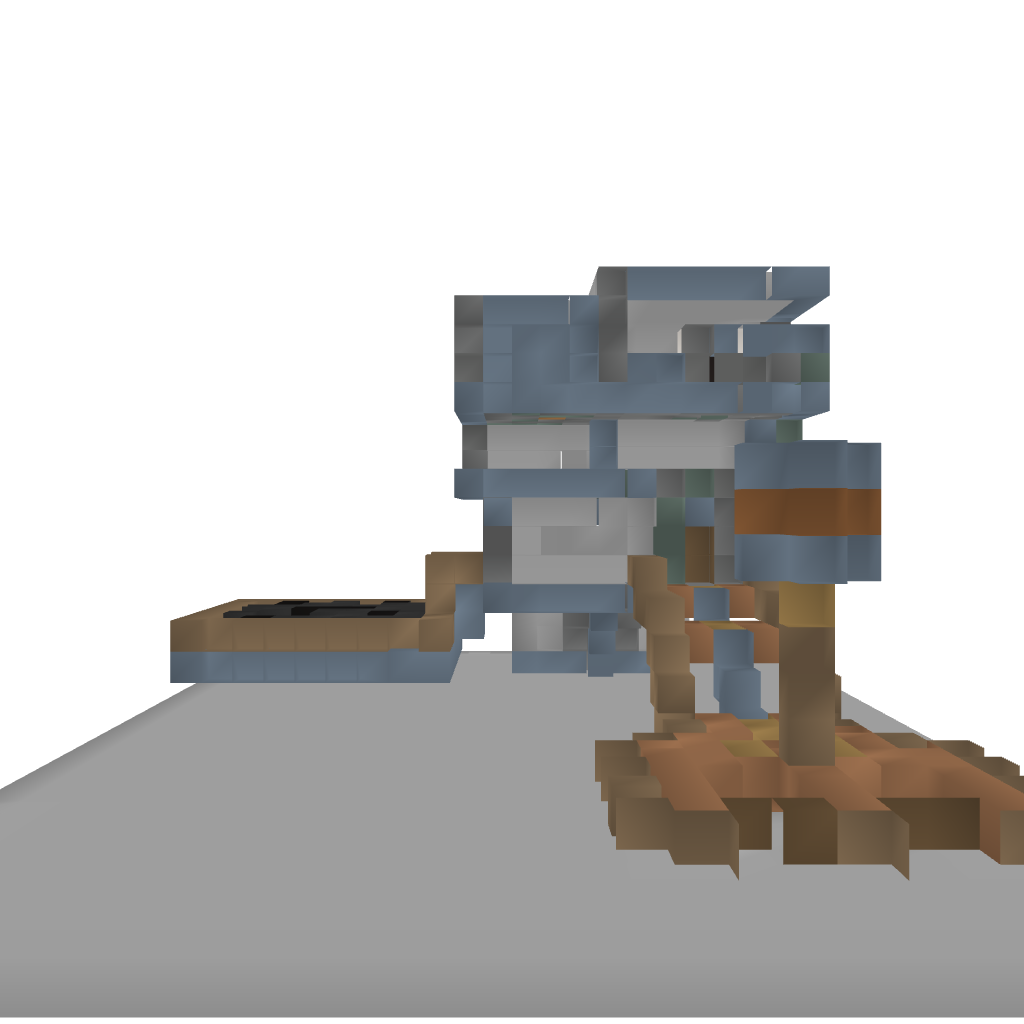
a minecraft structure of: Aecor Nidus